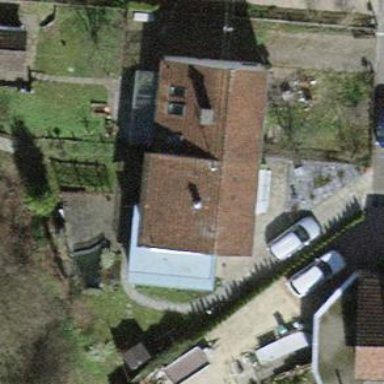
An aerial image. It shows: Semi-detached house.